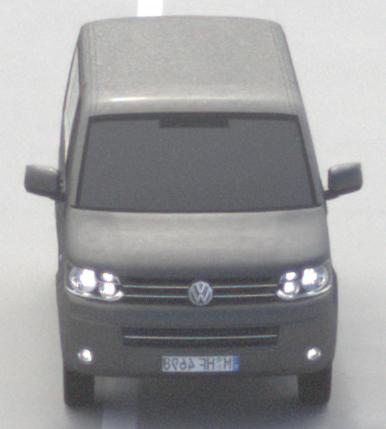
Make: VW Commercial Vehicles (Nutzfahrzeuge)
Model: T5 Multivan 2.0
Detailed model: T5 Multivan
Model produced from: 2009/09
Model produced until: 2013/06
Doors: 4
Color: gray
Road condition: dry road
Daytime: midday
Contrast: medium contrast